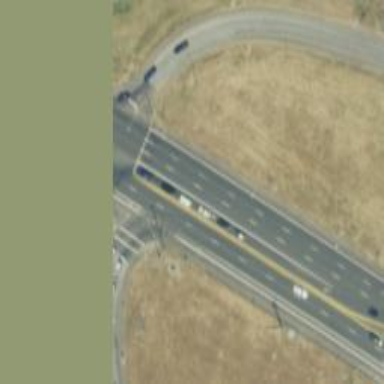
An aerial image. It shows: Primary highway with sidewalk on the left.